Question: I've drawed line between geopoints. its successfully drawed. when we see the map, the drawline look like pixelated when adjecent of next drawling. how to merge the line?

My code is here,
'''
@Override
public void draw(Canvas canvas, MapView mapview, boolean shadow) {
super.draw(canvas, mapview, shadow);
if(! routeIsActive) return;
mapview.getProjection().toPixels(locpoint, pp); // Converts GeoPoint to screen pixels
int xoff = 0;
int yoff = 0;
int oldx = pp.x;
int oldy = pp.y;
int newx = oldx + xoff;
int newy = oldy + yoff;
paint.setAntiAlias(true);
paint.setDither(true);
paint.setStrokeWidth(7);
for(int i=0; i<numberRoutePoints-1; i++)
{
switch(routeMode.get(i))
{
case 0:
paint.setColor(Color.parseColor("#666666"));
break;
case 1:
paint.setColor(Color.parseColor("#0EA7D6"));
break;
case 2:
paint.setColor(Color.parseColor("#654321"));
break;
case 3:
paint.setColor(Color.parseColor("#123456"));
break;
}
mapview.getProjection().toPixels(routePoints.get(i), pold);
oldx = pold.x;
oldy = pold.y;
mapview.getProjection().toPixels(routePoints.get(i+1), pnew);
newx = pnew.x;
newy = pnew.y;
canvas.drawLine(oldx, oldy, newx, newy, paint);
}
}
'''
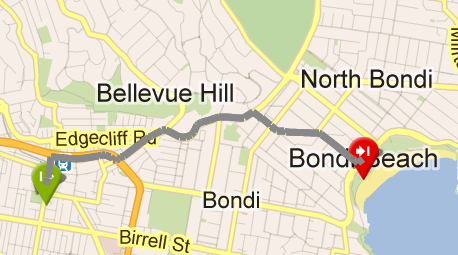
Answer: You should change the style of the paint object like this:
'''
paint.setStrokeCap(Cap.ROUND);
'''